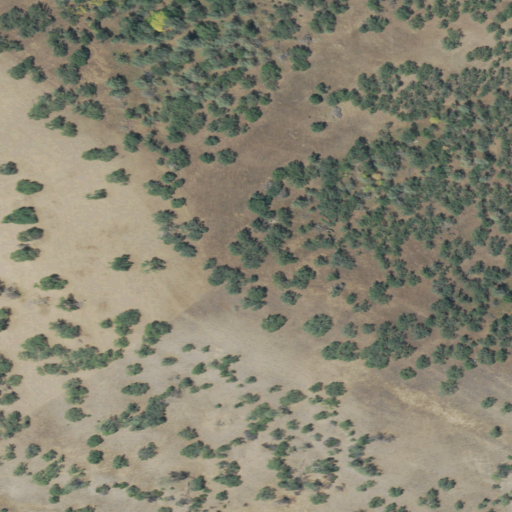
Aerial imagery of mountain in California named Scribner Mountain containing grassland, shrub, mixed forest, and evergreen forest